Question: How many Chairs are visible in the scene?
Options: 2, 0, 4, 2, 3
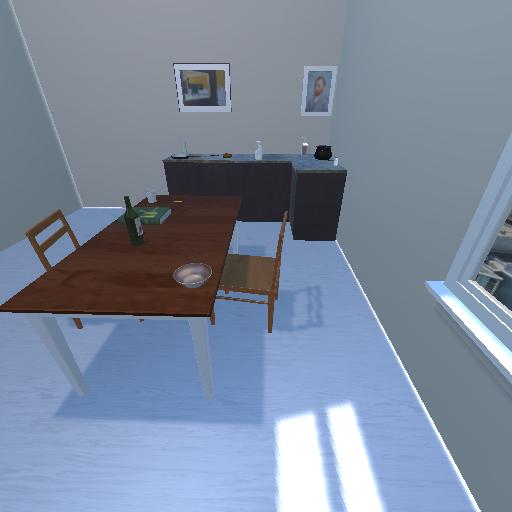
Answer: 2